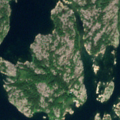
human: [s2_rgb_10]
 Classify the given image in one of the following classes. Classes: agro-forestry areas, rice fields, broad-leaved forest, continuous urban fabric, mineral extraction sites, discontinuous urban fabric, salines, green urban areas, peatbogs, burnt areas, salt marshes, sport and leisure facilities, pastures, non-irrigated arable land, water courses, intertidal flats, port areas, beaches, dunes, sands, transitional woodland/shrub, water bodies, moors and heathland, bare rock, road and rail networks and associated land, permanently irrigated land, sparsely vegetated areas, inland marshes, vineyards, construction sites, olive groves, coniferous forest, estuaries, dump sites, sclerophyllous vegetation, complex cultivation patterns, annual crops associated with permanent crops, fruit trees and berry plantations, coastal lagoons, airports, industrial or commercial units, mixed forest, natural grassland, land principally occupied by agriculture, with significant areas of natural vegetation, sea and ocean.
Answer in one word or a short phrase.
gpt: mixed forest, bare rock, sea and ocean